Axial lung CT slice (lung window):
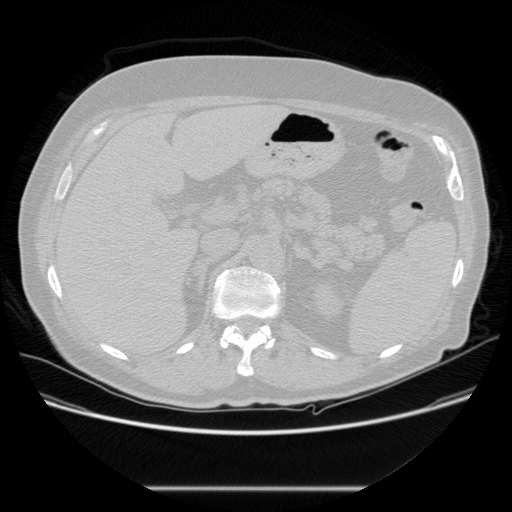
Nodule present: no